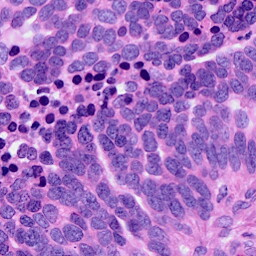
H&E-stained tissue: Ovarian